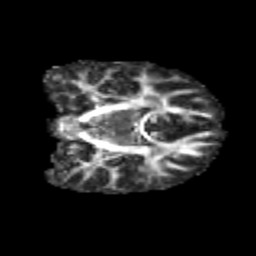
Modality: FA
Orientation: coronal
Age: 9
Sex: female
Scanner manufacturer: siemens
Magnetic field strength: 3 T
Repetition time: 3.8 s
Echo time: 0.07 s